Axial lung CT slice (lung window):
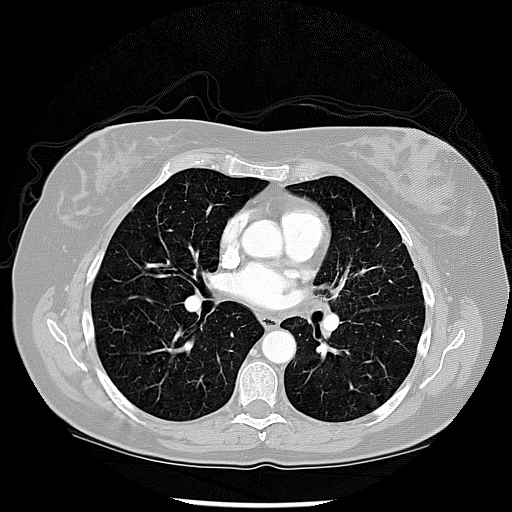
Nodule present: no